Question: I am trying to match the left sidebar with the main content div which I have got working, but the issue I am finding is the sidebar gets the height while the page is loading.
The height for the sidebar is wrong, please see screenshot below:

My Jquery is as follows:
'''
jQuery(document).ready(function() {
if ($(window).width() > 767) {
jQuery(".left_sidebar").css('height',jQuery("#main").height());
}
});
'''
I would like it to get the height of (#main) once page is fully loaded.
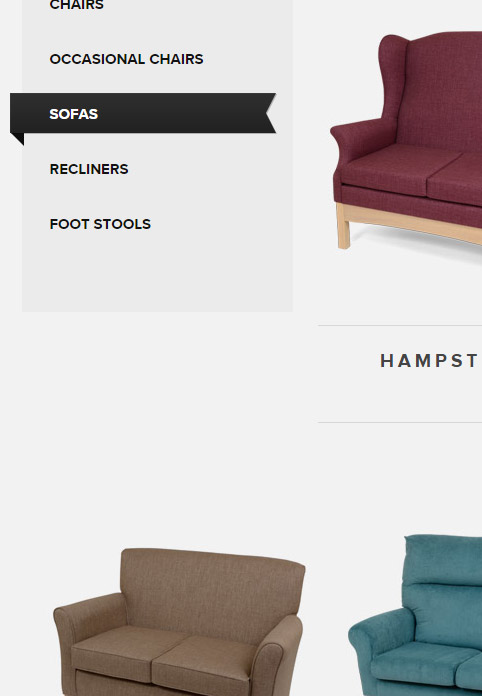
Answer: There a jQuery method that will fire when the page is fully loaded.
Replace your 'jQuery(document).ready' with 'jQuery(window).load' and you'll be good.